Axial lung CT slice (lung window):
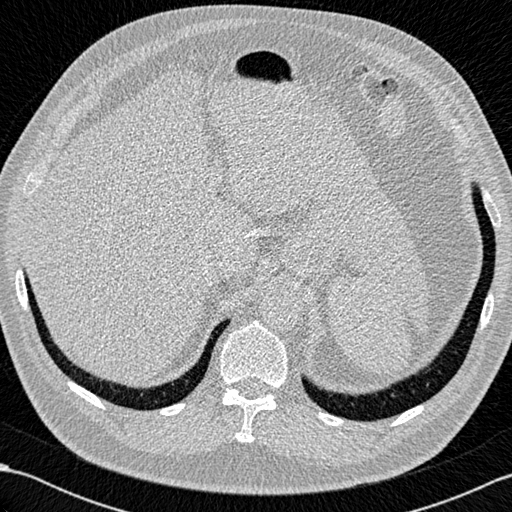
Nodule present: no